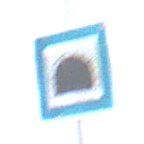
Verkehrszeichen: Tunnel
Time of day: SunriseSunset
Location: Outdoor (Nature)
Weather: PartlyCloudy
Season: NotSpecified
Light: Natural